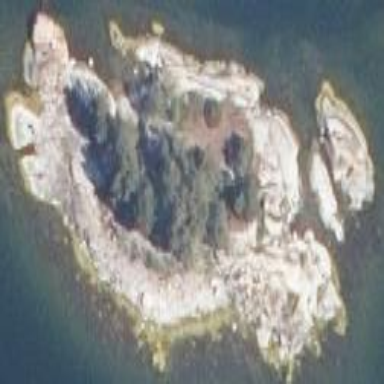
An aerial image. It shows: Islet located along the natural coastline.